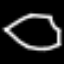
Label: octagon